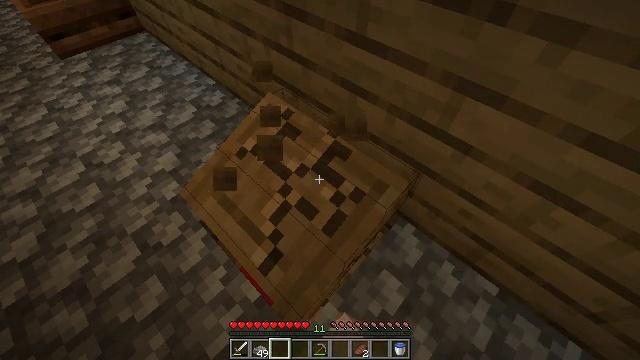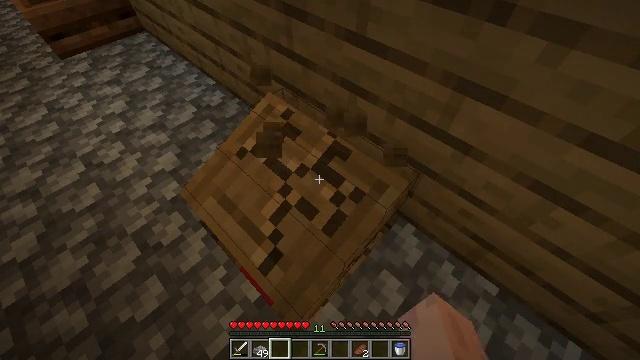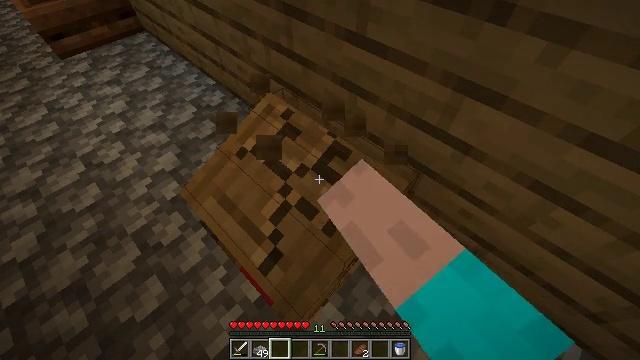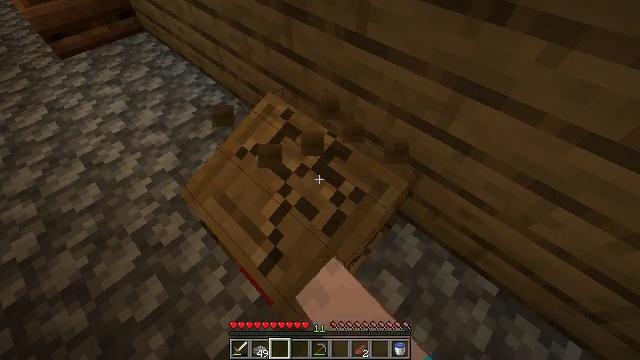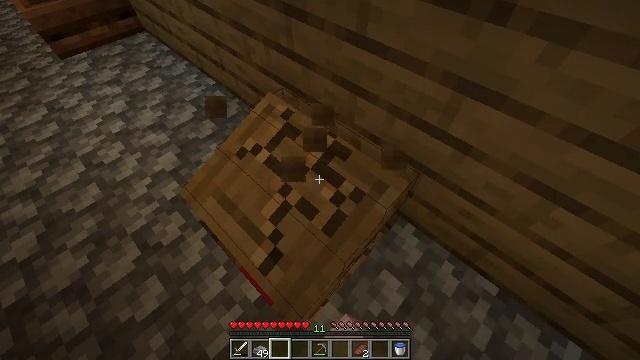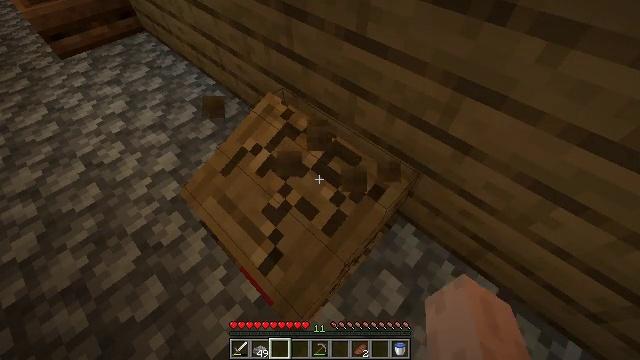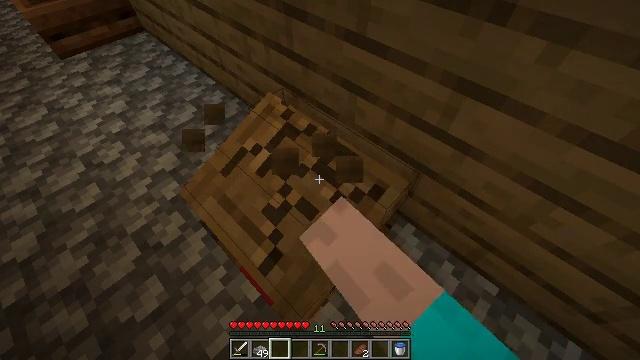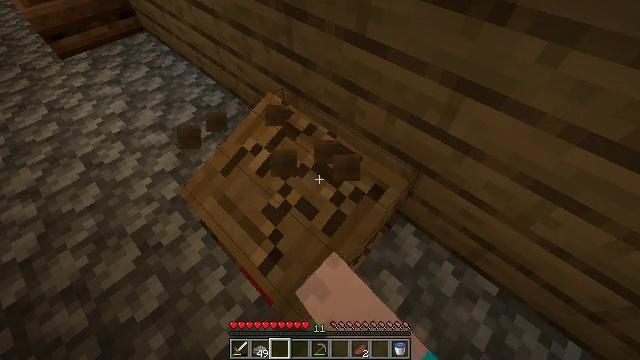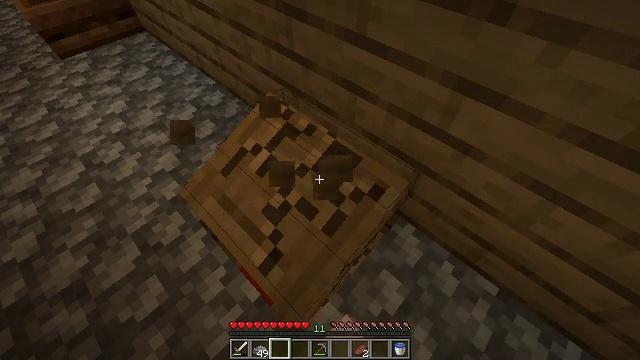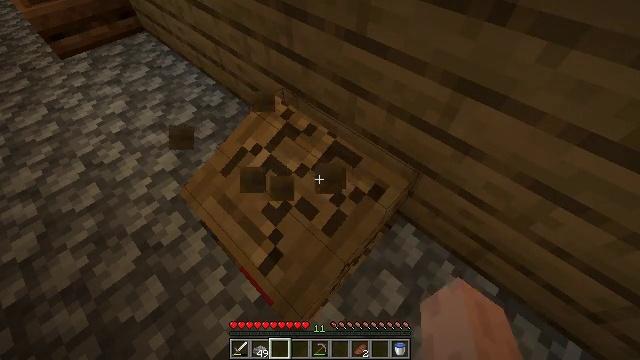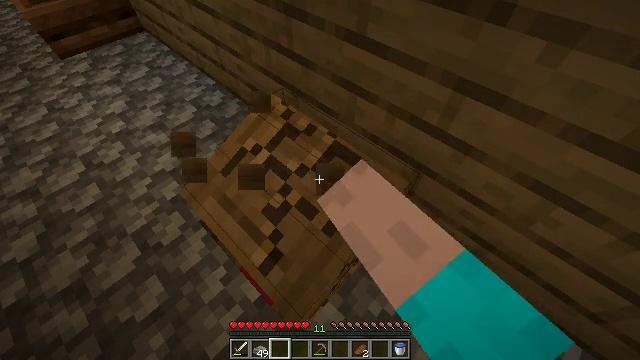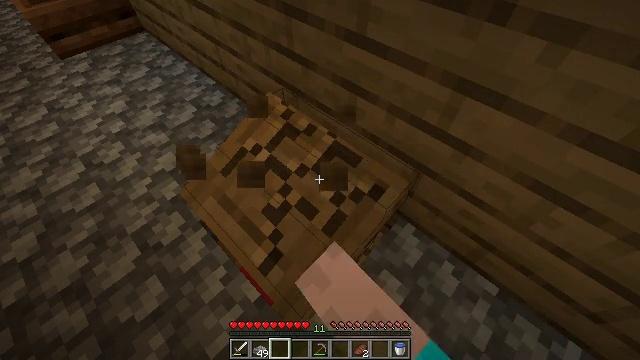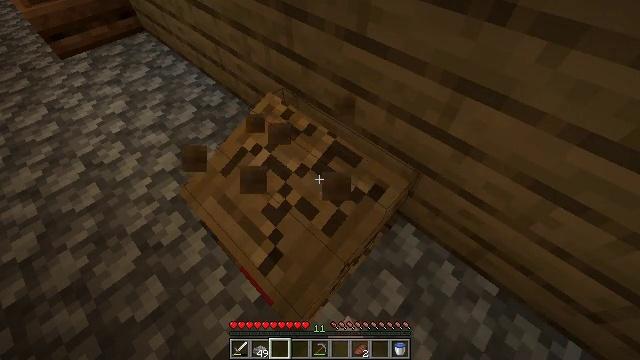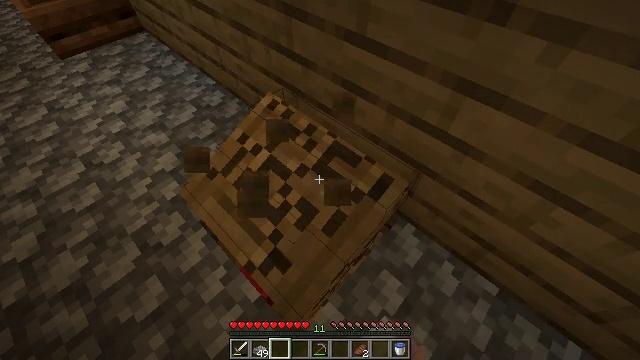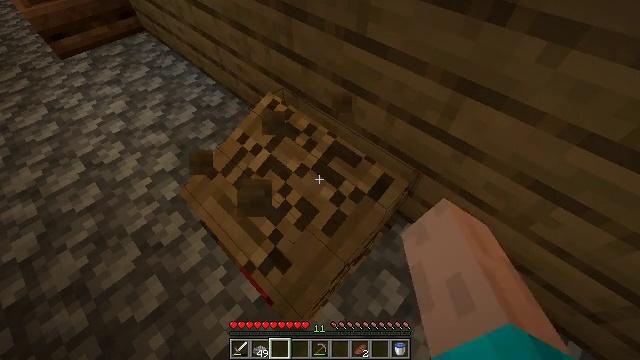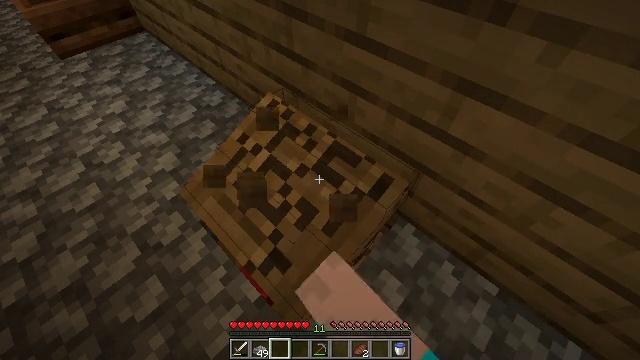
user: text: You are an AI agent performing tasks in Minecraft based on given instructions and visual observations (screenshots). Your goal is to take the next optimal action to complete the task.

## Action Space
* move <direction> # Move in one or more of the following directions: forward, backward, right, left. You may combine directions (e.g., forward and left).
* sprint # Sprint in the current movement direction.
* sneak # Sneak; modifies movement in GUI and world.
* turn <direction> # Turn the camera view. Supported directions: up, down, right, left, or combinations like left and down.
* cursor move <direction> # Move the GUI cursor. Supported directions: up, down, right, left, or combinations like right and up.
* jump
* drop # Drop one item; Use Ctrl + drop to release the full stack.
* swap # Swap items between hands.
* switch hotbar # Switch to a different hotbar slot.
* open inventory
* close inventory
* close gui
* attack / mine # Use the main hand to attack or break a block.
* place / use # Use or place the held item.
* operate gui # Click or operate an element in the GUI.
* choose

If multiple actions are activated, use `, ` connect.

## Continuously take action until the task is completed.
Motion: motion action
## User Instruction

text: Left-click to mine the lectern.
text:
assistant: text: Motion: attack / mine
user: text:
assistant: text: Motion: attack / mine
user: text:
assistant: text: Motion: attack / mine
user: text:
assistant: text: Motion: attack / mine
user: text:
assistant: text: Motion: attack / mine
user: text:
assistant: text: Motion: attack / mine
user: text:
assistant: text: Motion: attack / mine
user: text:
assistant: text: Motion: attack / mine
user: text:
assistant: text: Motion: attack / mine
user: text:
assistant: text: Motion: attack / mine
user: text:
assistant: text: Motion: attack / mine
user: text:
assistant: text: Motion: attack / mine
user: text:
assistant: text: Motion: attack / mine
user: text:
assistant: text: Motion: attack / mine
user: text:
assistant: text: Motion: attack / mine
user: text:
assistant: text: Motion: attack / mine
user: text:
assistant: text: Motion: attack / mine
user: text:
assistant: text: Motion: attack / mine
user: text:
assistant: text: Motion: attack / mine
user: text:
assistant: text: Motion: attack / mine
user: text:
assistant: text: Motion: attack / mine
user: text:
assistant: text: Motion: attack / mine
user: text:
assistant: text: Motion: attack / mine
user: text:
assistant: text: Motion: attack / mine
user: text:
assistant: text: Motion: attack / mine
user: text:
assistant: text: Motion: attack / mine
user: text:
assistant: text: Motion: attack / mine
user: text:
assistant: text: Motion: attack / mine
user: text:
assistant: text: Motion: attack / mine
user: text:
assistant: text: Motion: attack / mine